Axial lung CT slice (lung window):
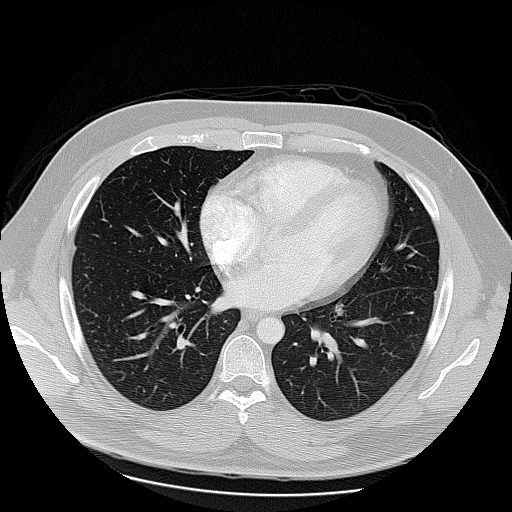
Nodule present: no